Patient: sex F, age 60
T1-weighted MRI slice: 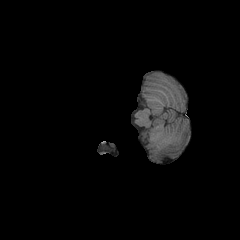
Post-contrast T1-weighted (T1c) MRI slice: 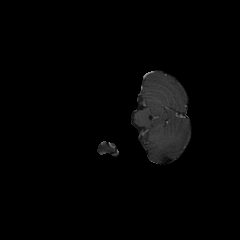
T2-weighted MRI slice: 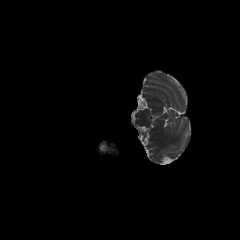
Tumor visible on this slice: no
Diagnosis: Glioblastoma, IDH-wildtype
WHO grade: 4